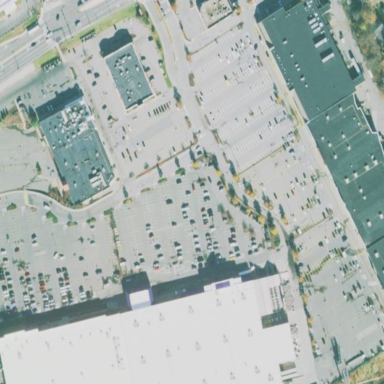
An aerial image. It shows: Retail area.